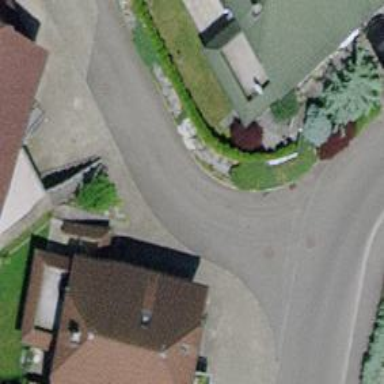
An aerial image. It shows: Residential road with asphalt surface and no sidewalks.